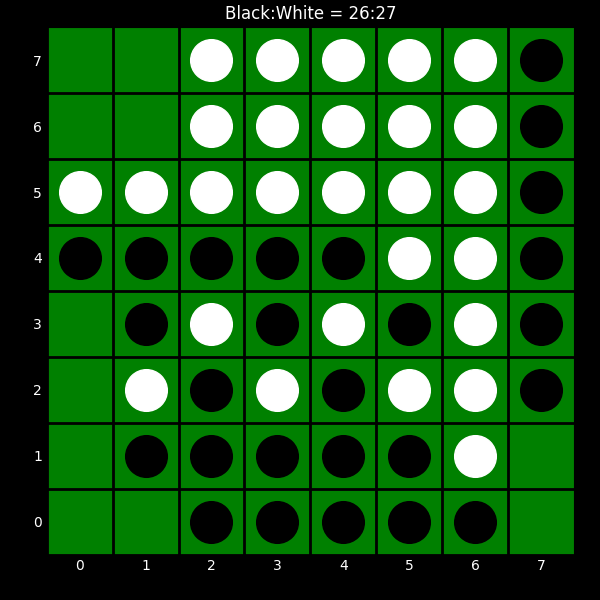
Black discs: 26
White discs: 27